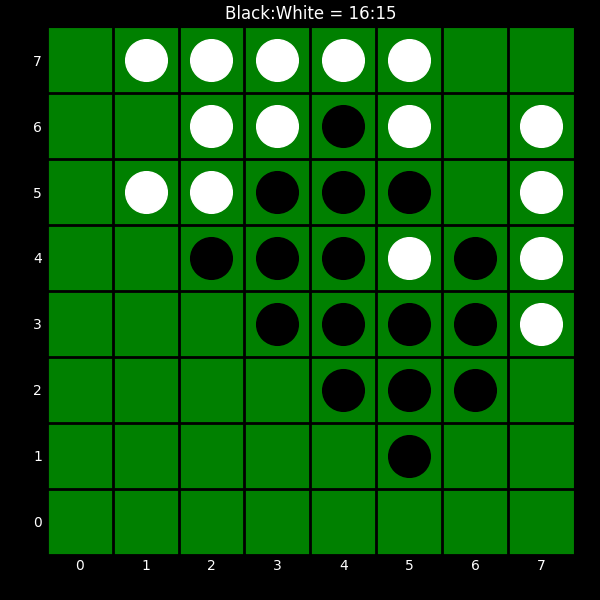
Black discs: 16
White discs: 15